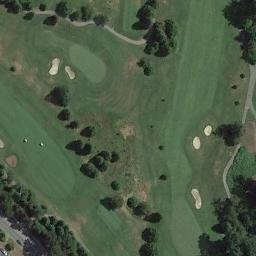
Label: golf_course